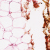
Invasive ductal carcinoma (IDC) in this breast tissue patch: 0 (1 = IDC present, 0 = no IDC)